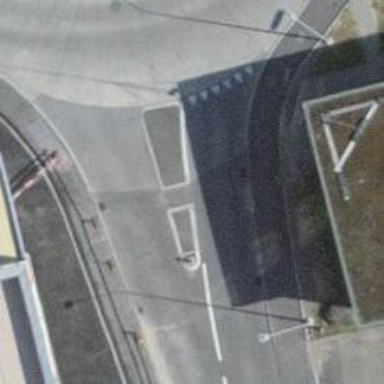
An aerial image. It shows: Footway located on traffic island.